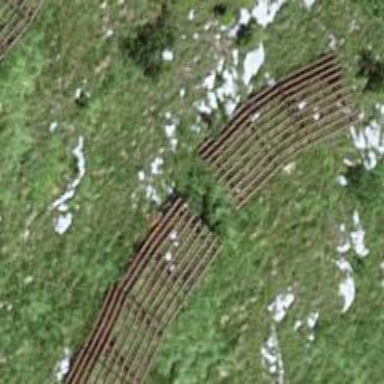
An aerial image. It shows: Structure designed for avalanche protection.